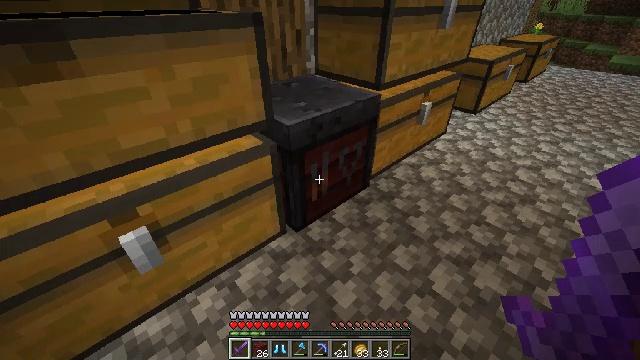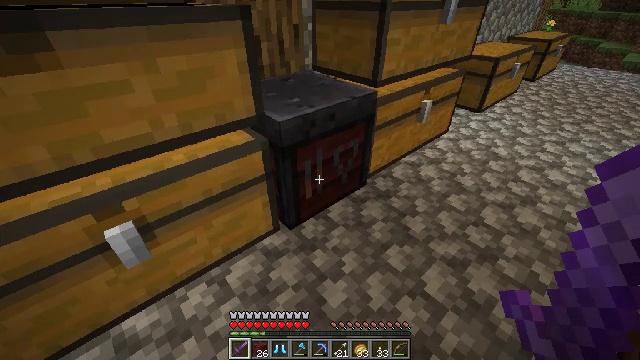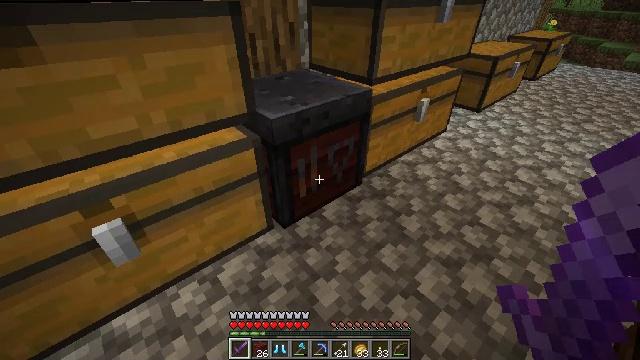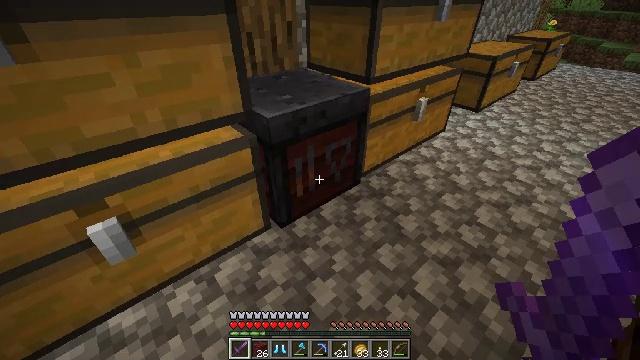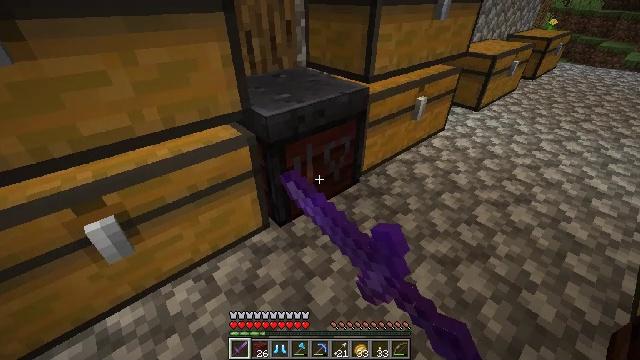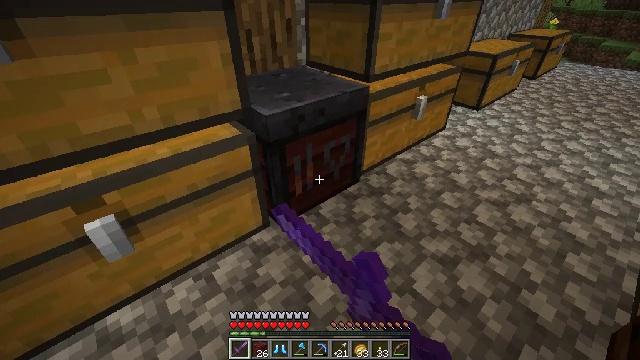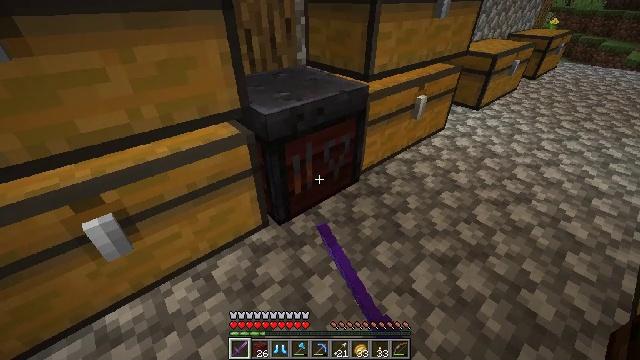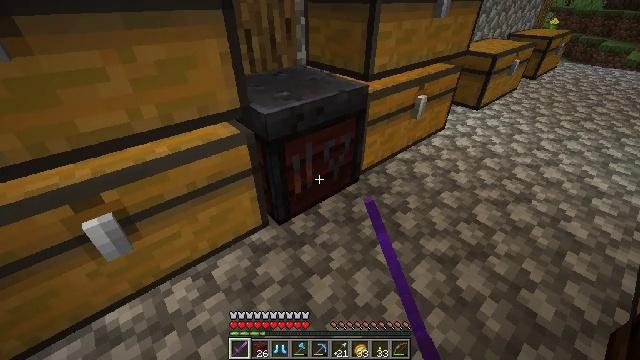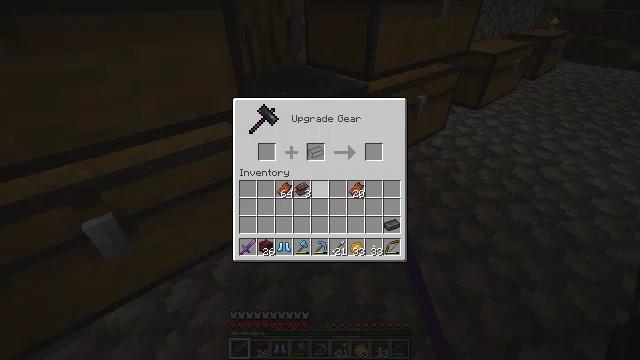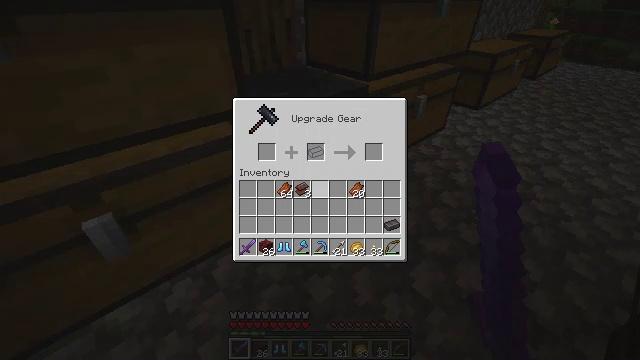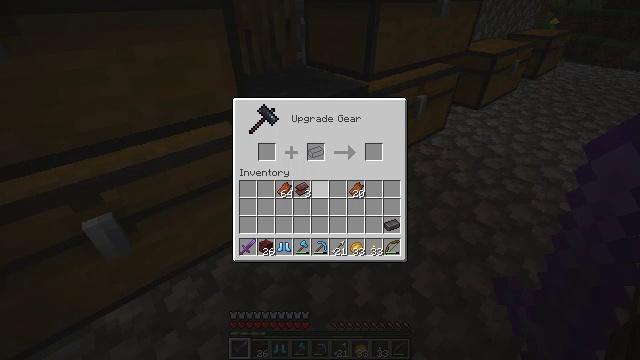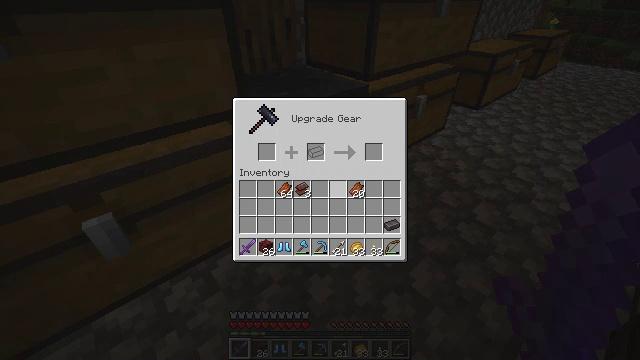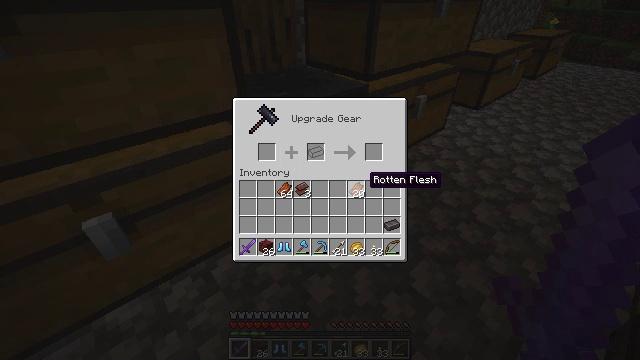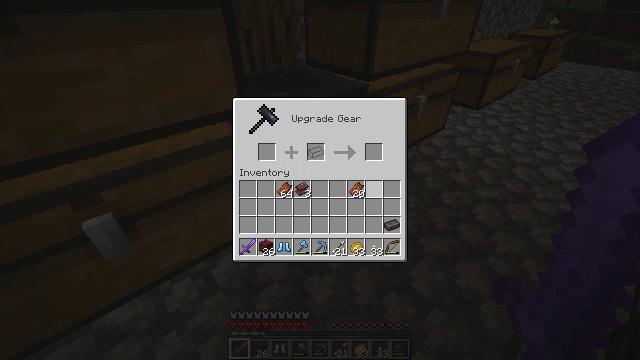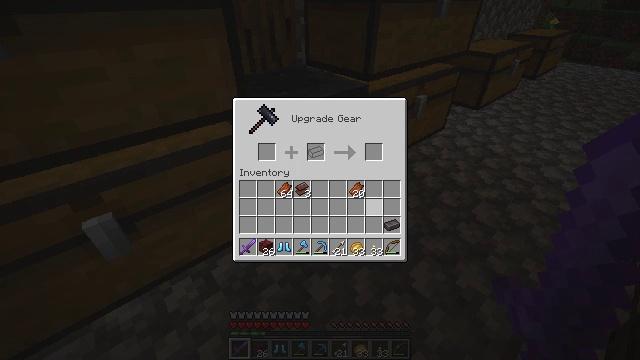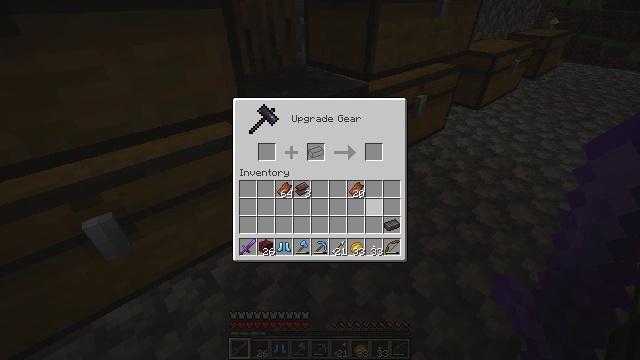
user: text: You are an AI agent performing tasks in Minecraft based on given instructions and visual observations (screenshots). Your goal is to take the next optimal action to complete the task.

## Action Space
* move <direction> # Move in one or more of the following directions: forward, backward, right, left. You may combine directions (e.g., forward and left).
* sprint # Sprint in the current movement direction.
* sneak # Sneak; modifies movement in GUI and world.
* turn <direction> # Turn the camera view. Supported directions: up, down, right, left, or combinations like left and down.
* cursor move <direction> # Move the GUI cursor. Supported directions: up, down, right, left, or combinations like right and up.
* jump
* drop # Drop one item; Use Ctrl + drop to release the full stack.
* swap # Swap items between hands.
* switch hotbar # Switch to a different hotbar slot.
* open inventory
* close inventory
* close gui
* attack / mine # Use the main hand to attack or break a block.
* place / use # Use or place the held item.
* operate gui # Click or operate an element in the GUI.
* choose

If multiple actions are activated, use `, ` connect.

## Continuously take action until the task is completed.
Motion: motion action
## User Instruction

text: Combine netherite ingots and diamond boots to get netherite boots.
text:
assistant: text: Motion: turn left
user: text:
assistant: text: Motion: no_op
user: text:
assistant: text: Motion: use / place
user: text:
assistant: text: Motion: use / place
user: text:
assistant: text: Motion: use / place
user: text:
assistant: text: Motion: no_op
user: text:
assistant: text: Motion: no_op
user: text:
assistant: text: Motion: open gui
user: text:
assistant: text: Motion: no_op
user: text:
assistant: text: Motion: no_op
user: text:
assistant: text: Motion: cursor move right
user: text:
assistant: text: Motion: sneak, cursor move right and down
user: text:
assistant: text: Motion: sneak, cursor move right
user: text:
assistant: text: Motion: sneak
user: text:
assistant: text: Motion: sneak
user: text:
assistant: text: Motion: sneak, cursor move down
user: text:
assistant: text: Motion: sneak
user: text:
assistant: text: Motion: sneak
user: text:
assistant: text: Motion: sneak
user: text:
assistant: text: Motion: sneak
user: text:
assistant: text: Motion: sneak
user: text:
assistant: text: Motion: sneak
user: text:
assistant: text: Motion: sneak
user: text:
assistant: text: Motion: sneak
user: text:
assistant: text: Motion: sneak
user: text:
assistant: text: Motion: sneak
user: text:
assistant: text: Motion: sneak
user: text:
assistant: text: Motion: sneak
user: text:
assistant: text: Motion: sneak, choose
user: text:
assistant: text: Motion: sneak, choose